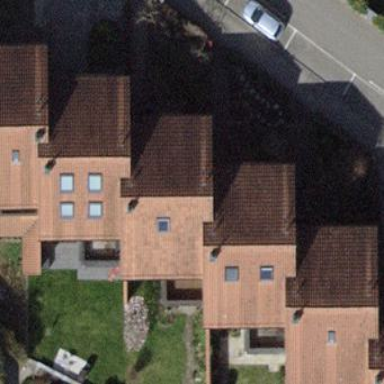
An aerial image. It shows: Terrace building.